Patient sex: M
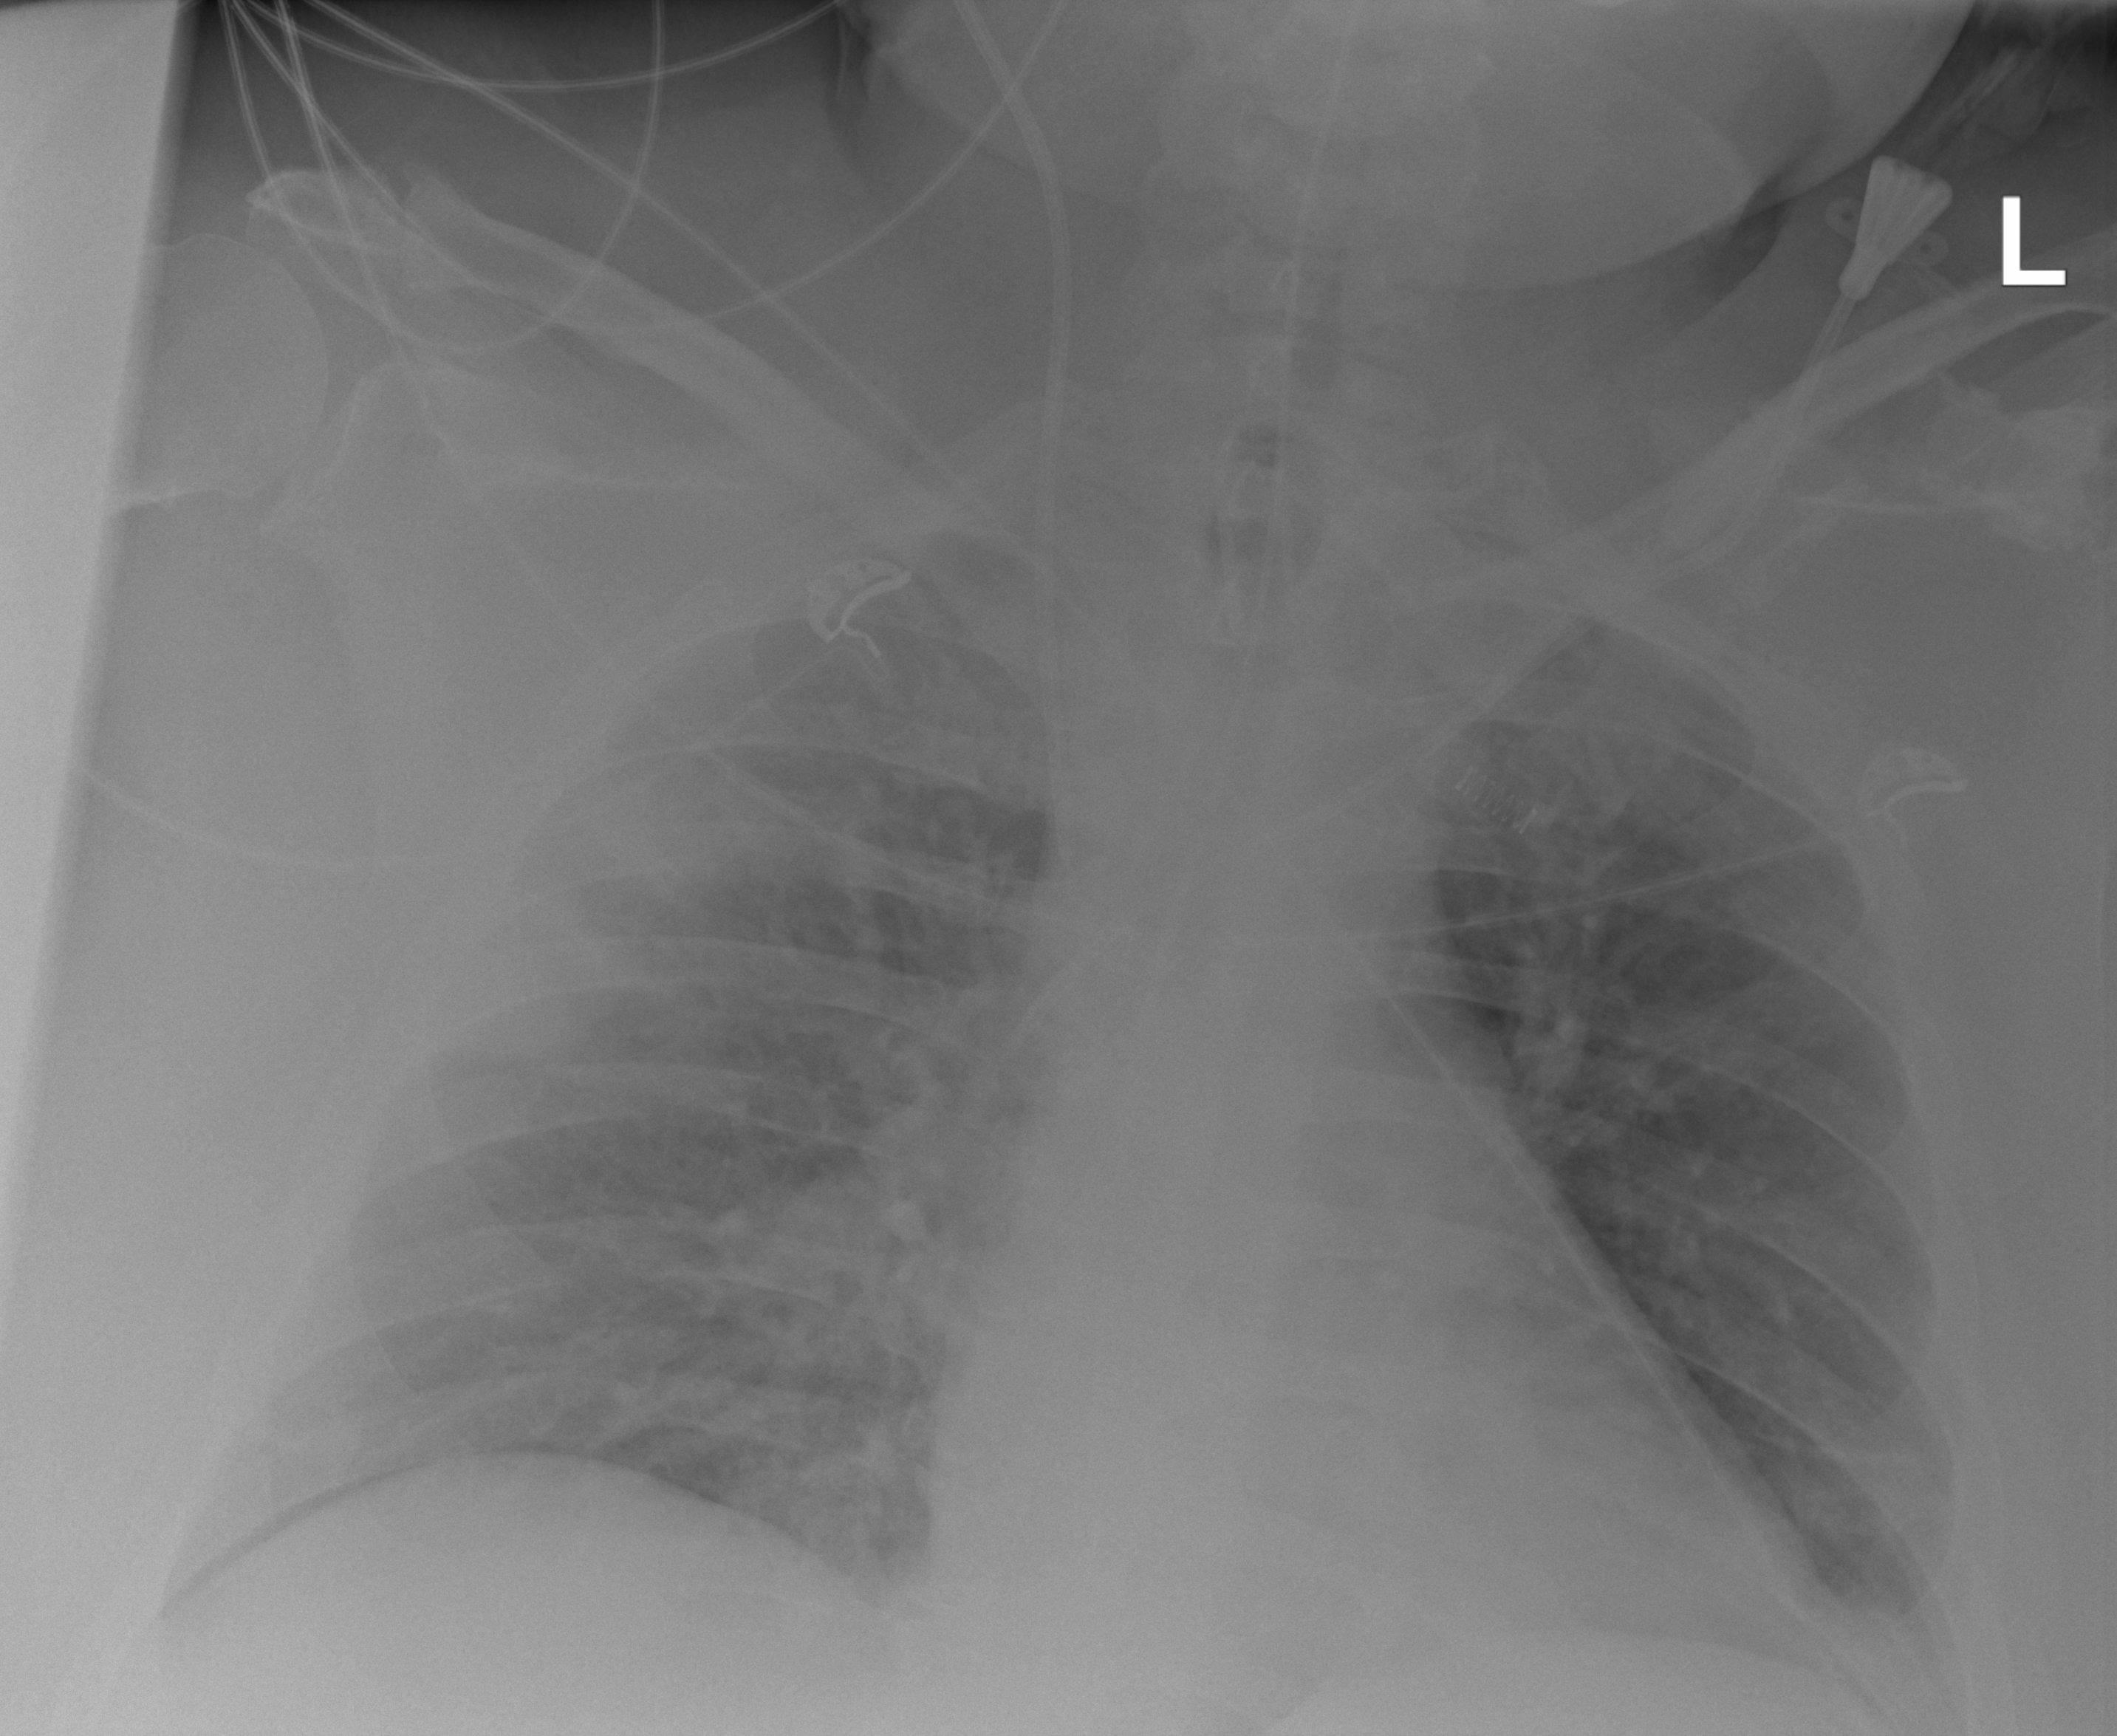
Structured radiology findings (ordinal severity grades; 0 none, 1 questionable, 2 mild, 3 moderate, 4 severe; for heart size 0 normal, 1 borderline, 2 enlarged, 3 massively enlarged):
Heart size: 1
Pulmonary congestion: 2
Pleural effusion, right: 0
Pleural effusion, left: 0
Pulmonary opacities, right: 2
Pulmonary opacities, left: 2
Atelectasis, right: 2
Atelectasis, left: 0